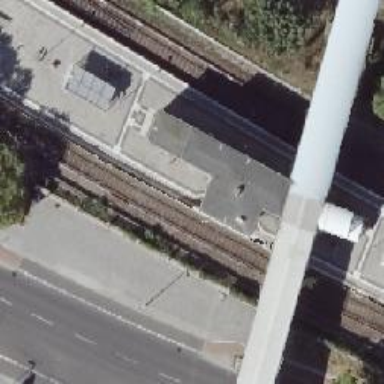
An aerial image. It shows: Footway bridge with concrete surface.